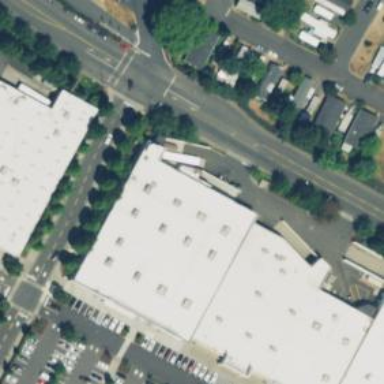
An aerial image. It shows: Retail building.